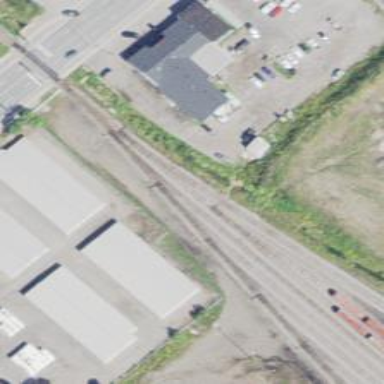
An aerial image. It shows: Railway yard in service.